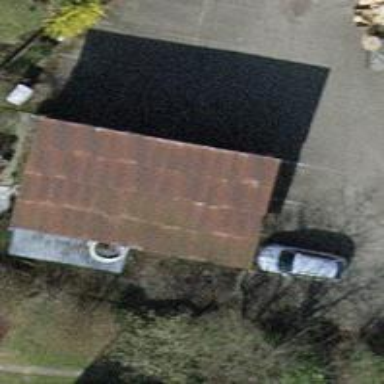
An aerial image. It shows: Shed.